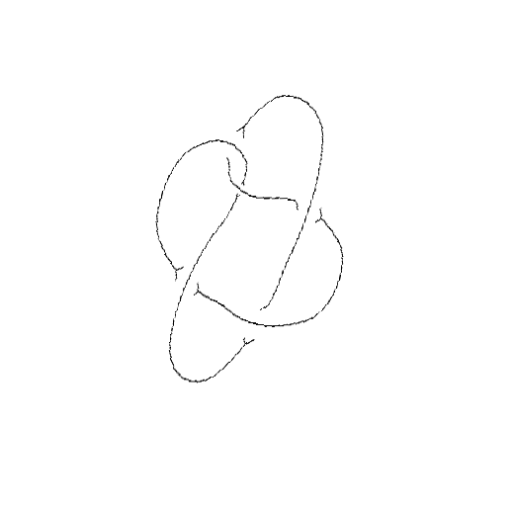
Crossing number: 5